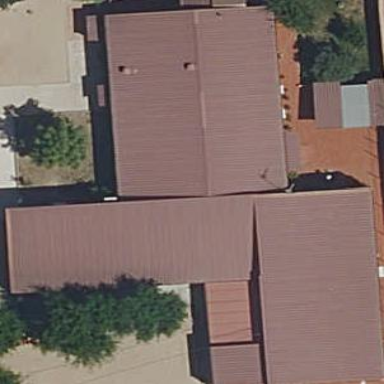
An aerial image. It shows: School building.